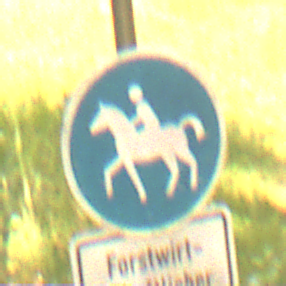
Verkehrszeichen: Reitweg
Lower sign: BesondereFahrzeugeUndTransportgueter7
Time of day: Midday
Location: Outdoor (Nature)
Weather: PartlyCloudy
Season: NotSpecified
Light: Natural